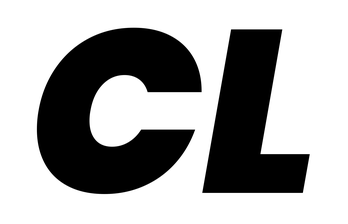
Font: Poppins-BlackItalic